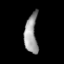
Tissue: lung
Cell type: Epithelial cells
Senescence score: 0.1629
Nuclear area (px): 489
Mean DAPI intensity: 155.521